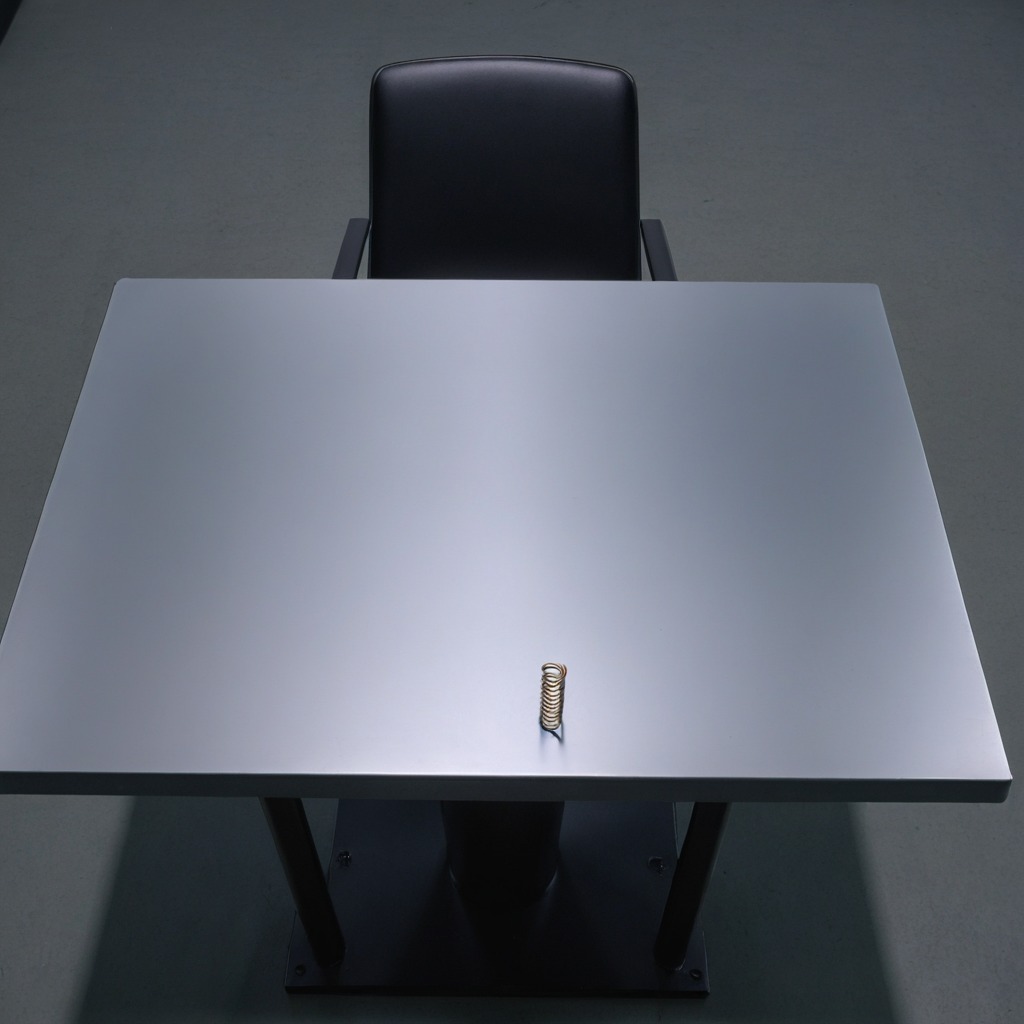
A coiled metal spring is lying on the tabletop.